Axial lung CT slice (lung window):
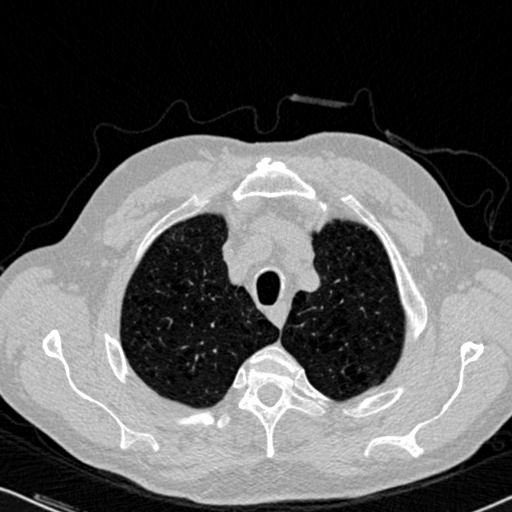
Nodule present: no